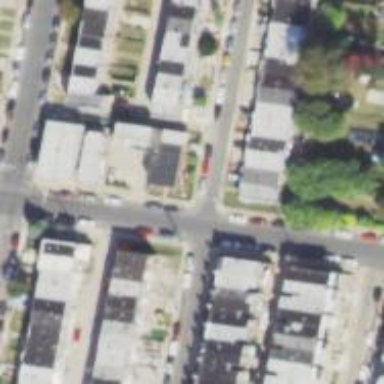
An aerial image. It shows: Alley classified as service road.